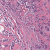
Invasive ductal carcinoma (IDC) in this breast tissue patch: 1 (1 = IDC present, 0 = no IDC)